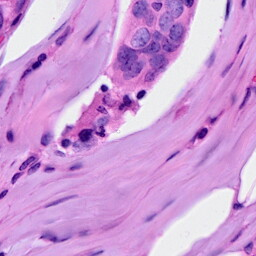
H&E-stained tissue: Breast